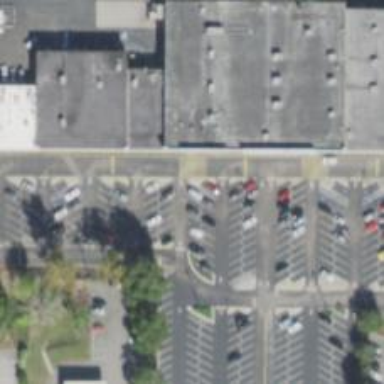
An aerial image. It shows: Parking space.